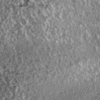
Label: not_dusty